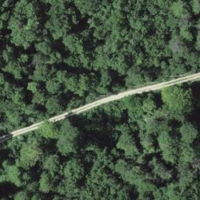
EUNIS habitat code: 41
Species observed at this site:
Lathyrus vernus
Cirsium vulgare
Cardamine heptaphylla
Campanula rapunculoides